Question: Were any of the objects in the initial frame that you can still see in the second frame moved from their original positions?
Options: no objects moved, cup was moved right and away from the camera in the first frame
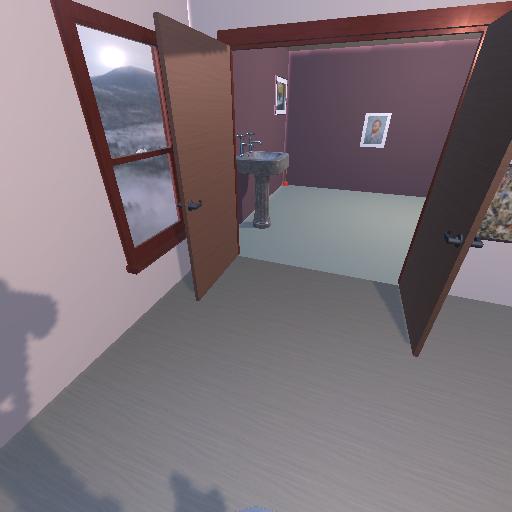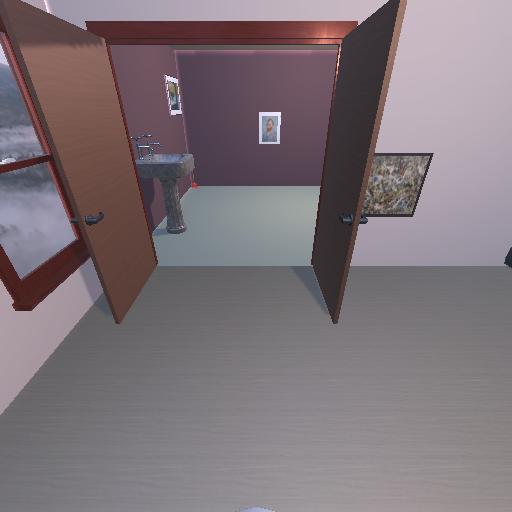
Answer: no objects moved